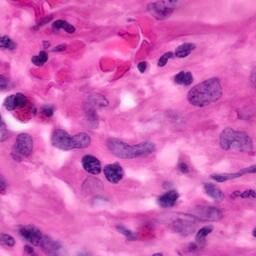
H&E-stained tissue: Pancreatic